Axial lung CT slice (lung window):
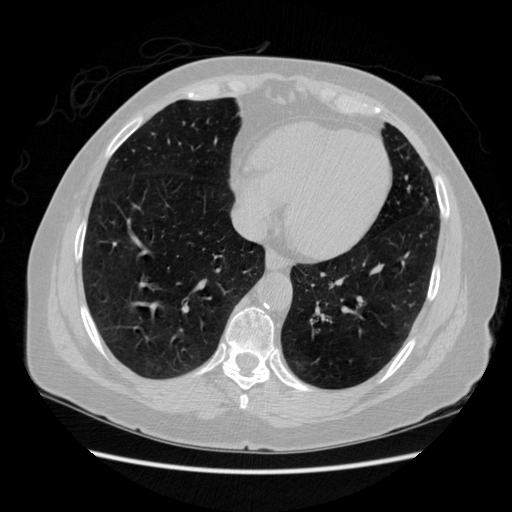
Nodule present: no